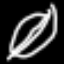
Label: leaf